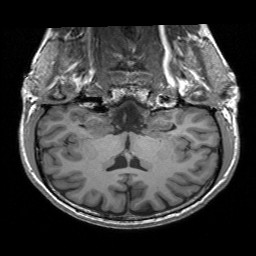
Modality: T1w
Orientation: sagittal
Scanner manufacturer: siemens
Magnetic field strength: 3 T